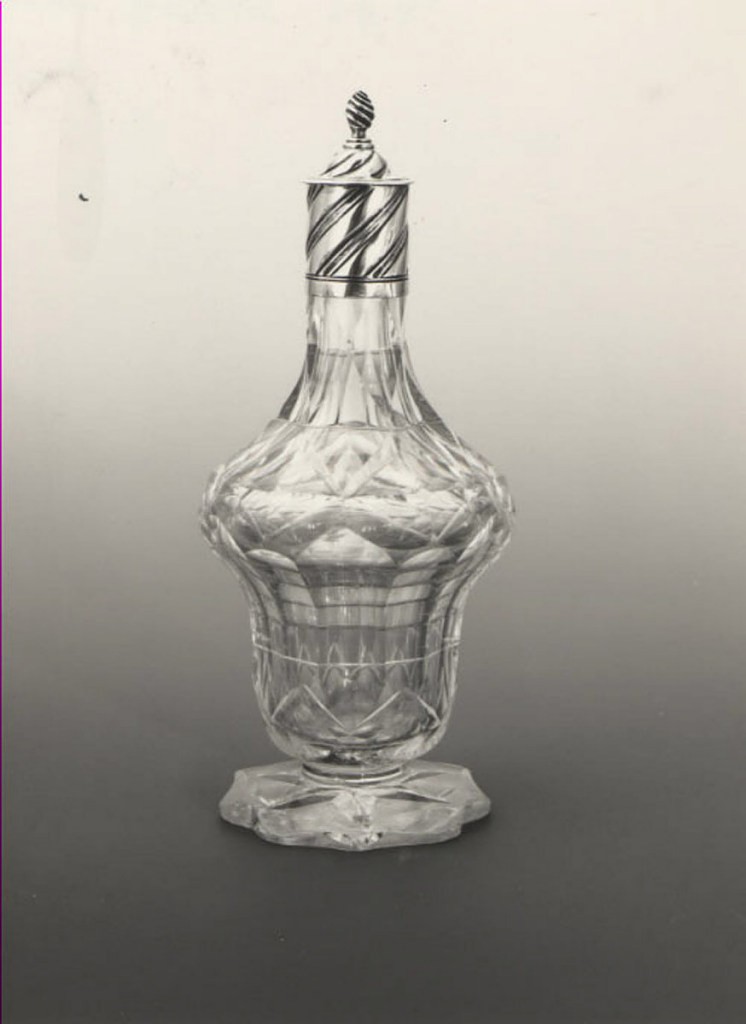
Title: Covered Bottle
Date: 1750–1800
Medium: glass, silver?
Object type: bottle
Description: Double ogee form, tall neck; flat circular base with scalloped edge, star cut on bottom; body cut with flat geometric patterns; silver(?) cover with straight sides, conical top, both with twisted incised lines; flame finial.  Glass has blue cast.